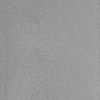
Atmospheric dust classification: dusty